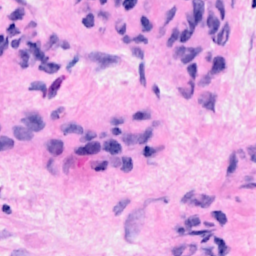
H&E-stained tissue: Breast